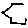
Label: hexagon